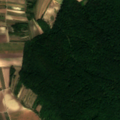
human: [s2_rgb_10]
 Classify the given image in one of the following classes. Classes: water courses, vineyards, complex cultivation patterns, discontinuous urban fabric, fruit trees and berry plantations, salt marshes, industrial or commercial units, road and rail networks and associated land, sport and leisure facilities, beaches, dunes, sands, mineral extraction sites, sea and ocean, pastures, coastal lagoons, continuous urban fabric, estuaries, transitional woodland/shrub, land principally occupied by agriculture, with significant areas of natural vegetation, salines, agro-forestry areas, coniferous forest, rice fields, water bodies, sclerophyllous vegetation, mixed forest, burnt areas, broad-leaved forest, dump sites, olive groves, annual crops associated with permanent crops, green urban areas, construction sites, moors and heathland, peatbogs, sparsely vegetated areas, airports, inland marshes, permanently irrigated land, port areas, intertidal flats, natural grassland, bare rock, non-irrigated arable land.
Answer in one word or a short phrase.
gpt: non-irrigated arable land, vineyards, complex cultivation patterns, broad-leaved forest